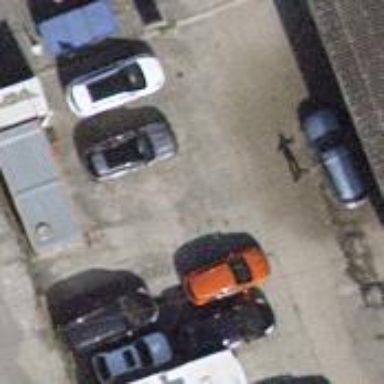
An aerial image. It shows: Car repair shop.